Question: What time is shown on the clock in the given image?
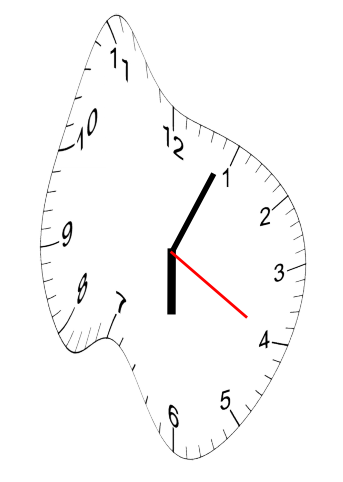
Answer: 06:04:20